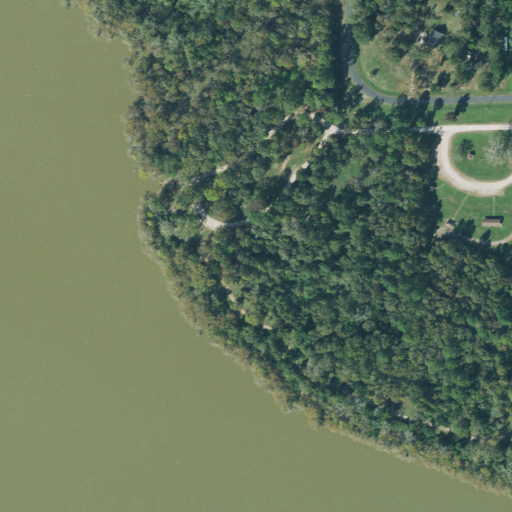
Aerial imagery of mountain in Texas named Cedar Hill containing open water, woody wetlands, open development, mixed forest, pasture, herbaceous wetlands, low intensity development, and high intensity development